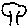
Label: tree